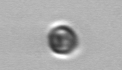
Label: Dinophyceae